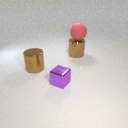
large red rubber sphere above large brown metal cylinder